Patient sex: F
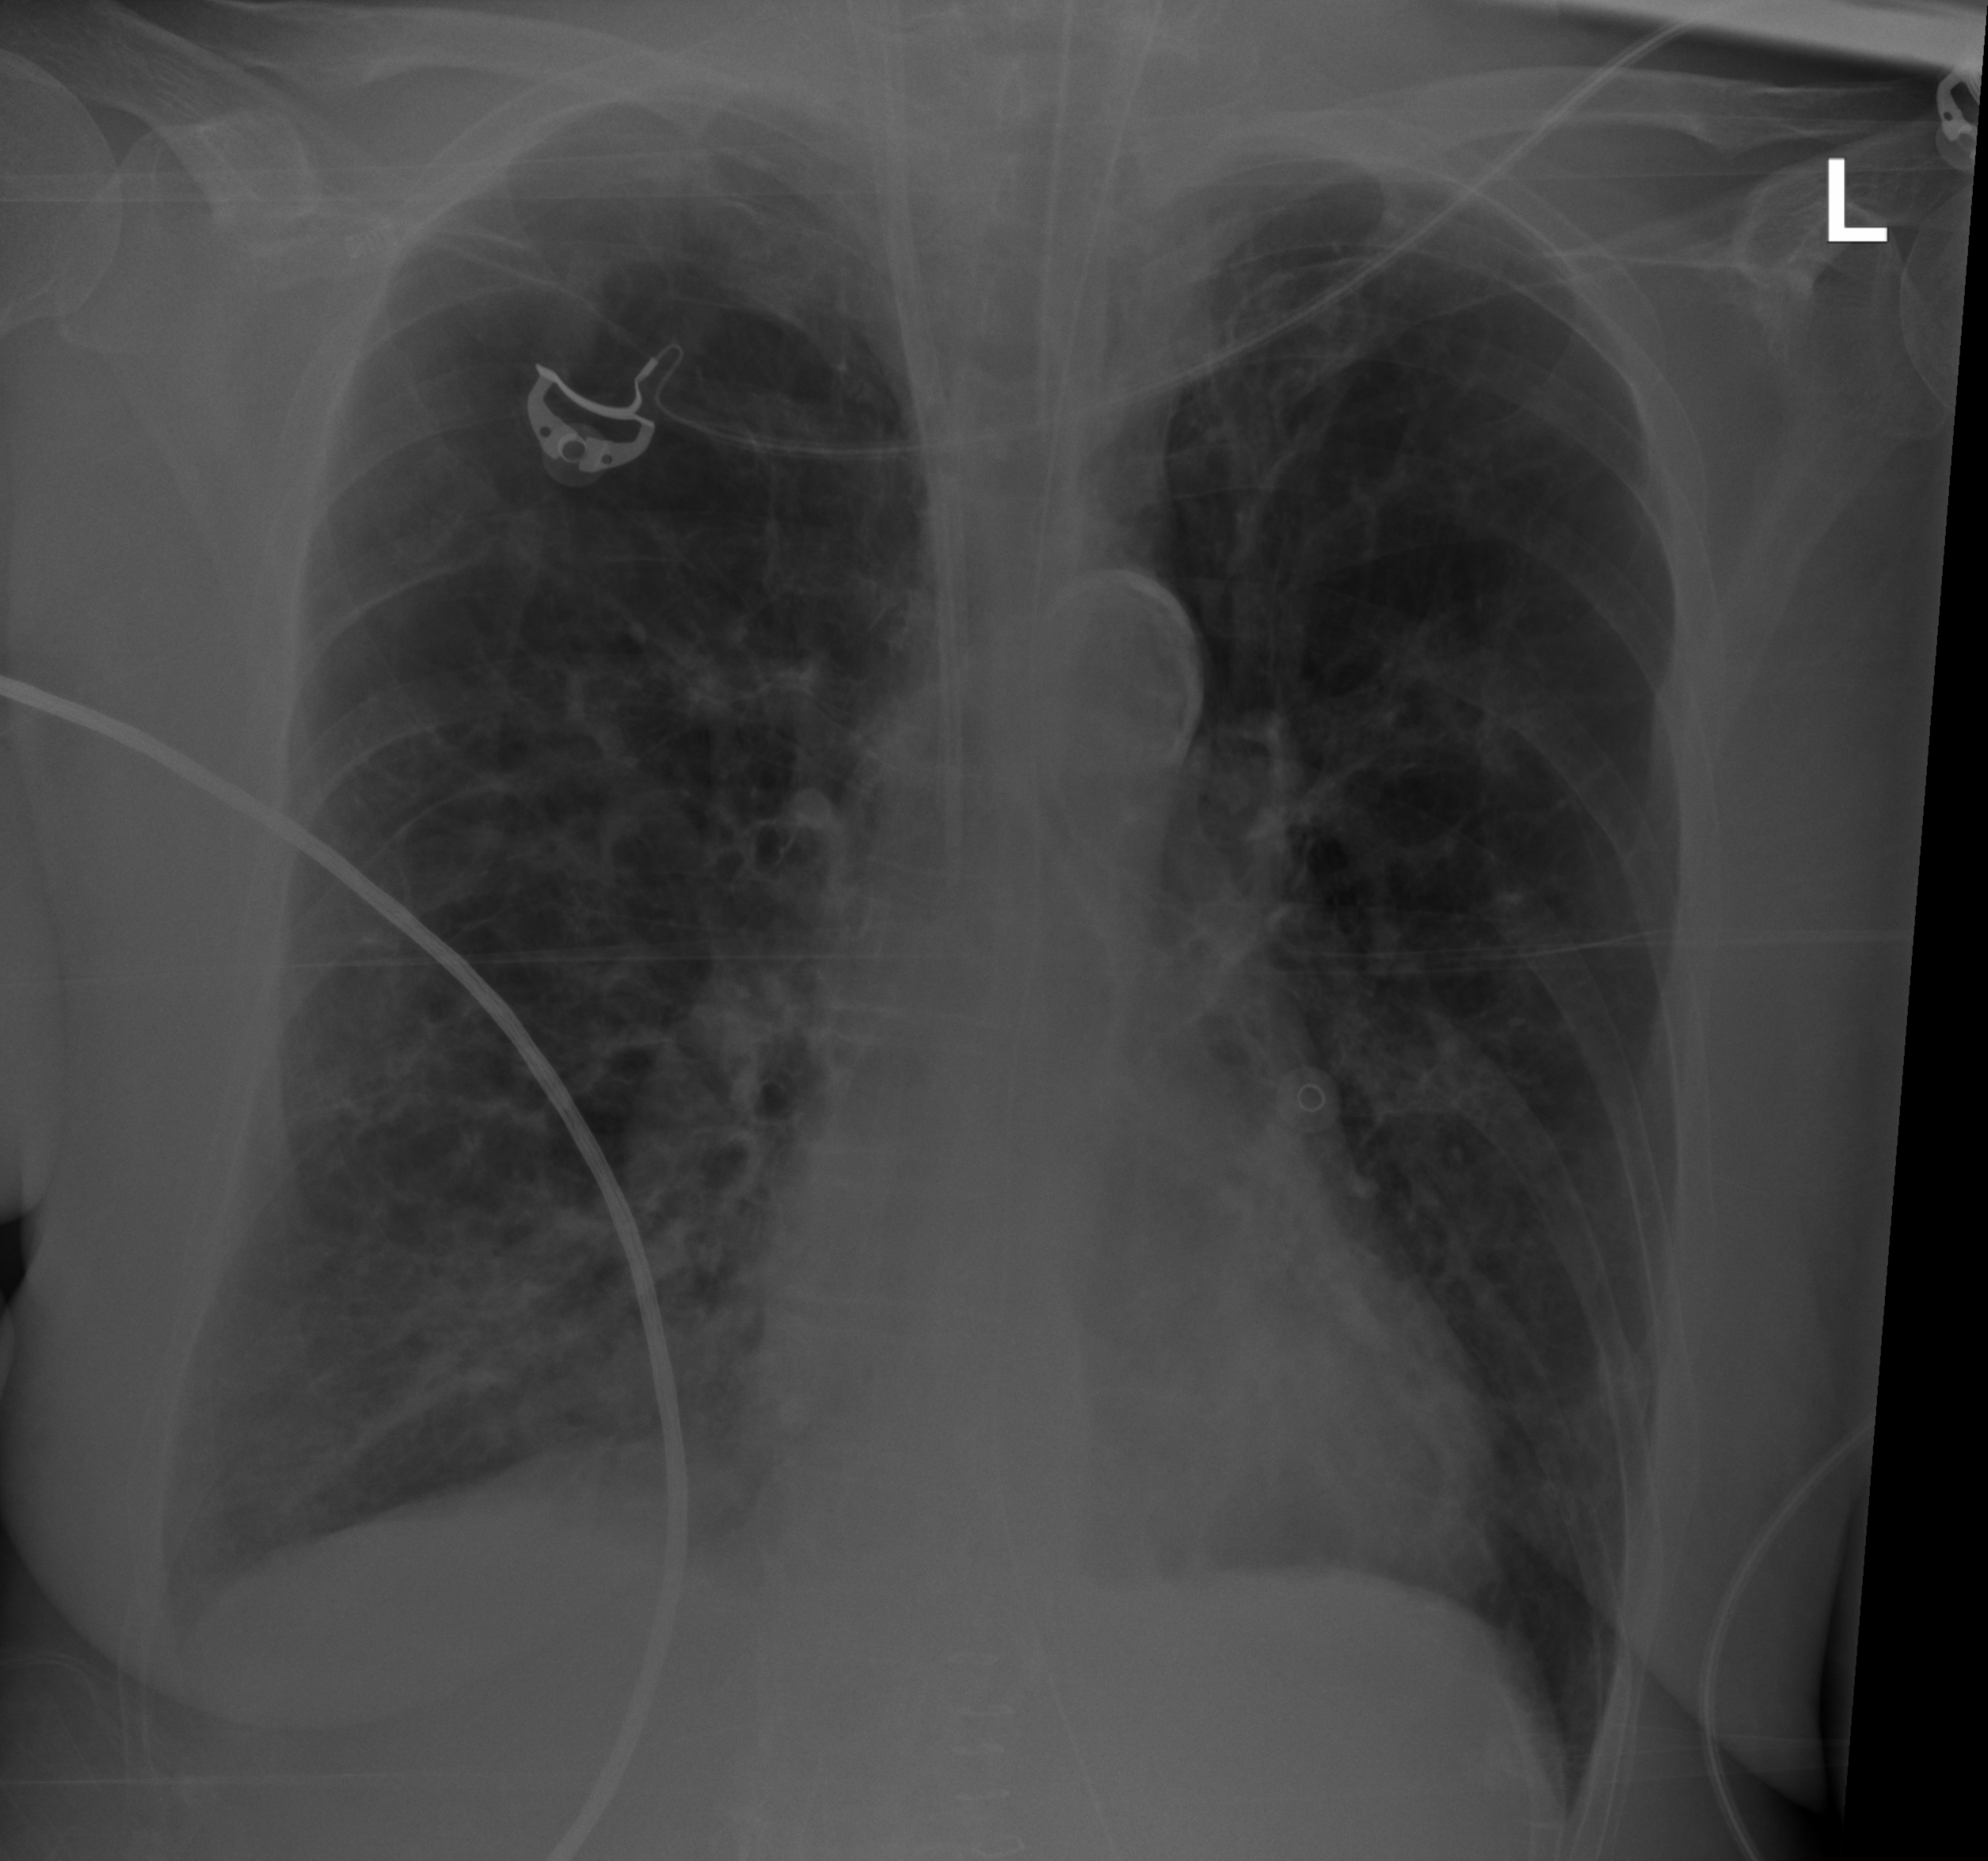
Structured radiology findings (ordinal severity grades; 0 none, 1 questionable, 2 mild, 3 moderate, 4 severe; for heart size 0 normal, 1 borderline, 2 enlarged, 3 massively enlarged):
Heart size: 0
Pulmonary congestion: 0
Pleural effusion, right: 2
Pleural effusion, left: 1
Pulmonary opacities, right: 2
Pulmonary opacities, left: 0
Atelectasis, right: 3
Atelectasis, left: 2